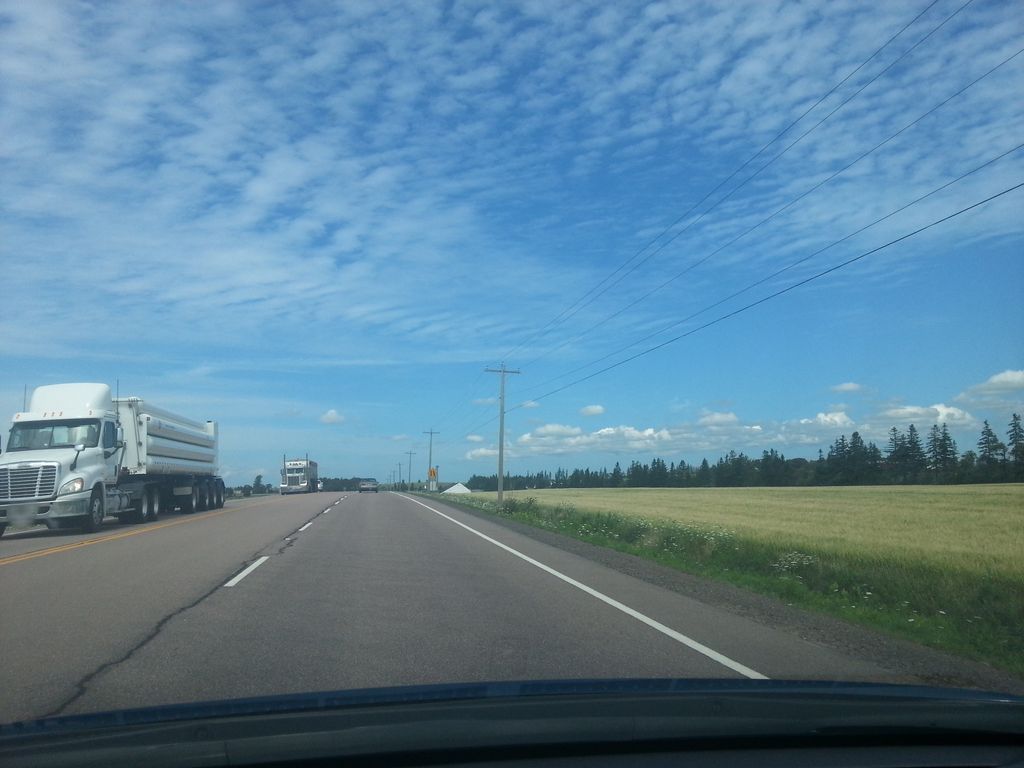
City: charlottetown